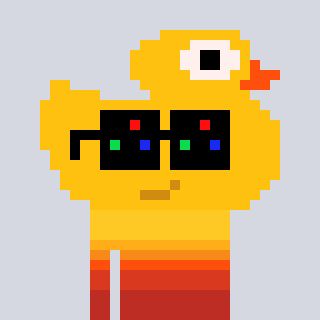
a pixel art character with square black sunglasses, a ducky-shaped head and a bege-colored body on a cool background